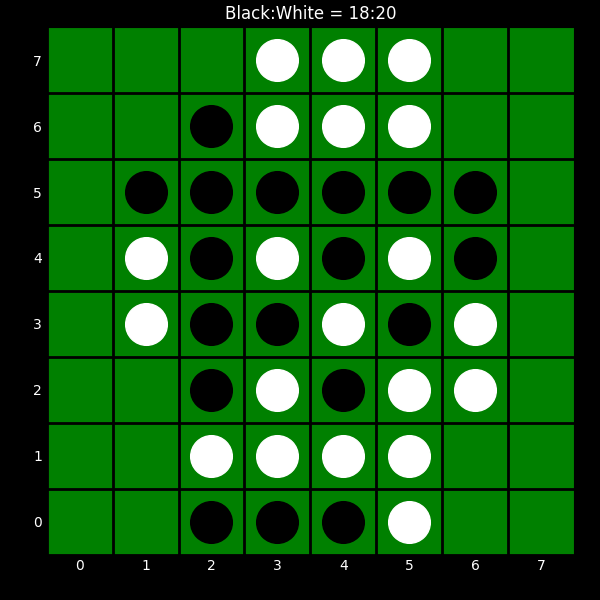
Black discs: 18
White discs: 20